Aerial crown-view tile of a tropical tree (Barro Colorado Island, Panama), acquired 20240918:
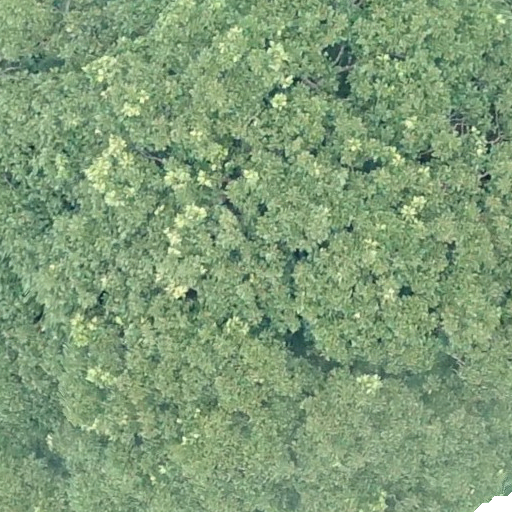
Species: Dipteryx oleifera
GBIF accepted scientific name: Dipteryx oleifera
Crown area: 735.502 m²